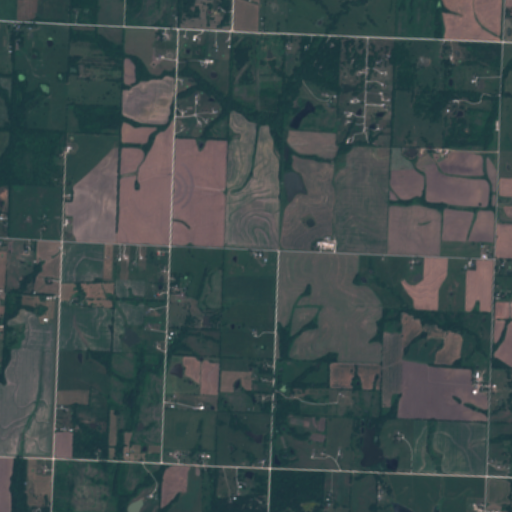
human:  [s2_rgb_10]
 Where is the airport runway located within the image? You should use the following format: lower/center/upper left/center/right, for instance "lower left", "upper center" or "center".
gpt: The airport runway is located in the lower left of the image.
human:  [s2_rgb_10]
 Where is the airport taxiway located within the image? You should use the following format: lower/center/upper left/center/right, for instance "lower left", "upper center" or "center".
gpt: The airport taxiway is located in the lower left of the image.
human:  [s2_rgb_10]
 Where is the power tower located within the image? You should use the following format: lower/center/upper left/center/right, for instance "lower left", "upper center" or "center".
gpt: There is no power tower in the image.